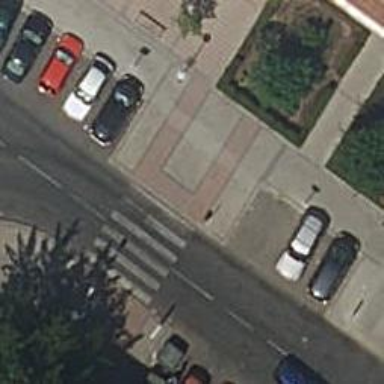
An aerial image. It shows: Uncontrolled zebra crossing on the road.